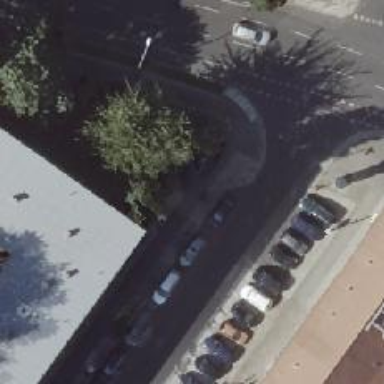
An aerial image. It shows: Sidewalk along the footway.